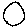
Label: circle